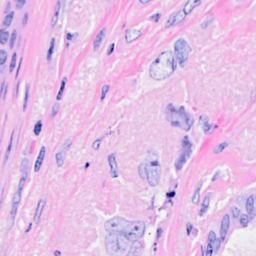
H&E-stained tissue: Breast